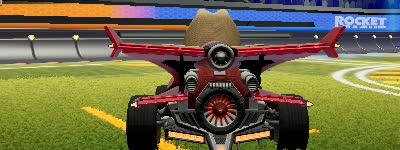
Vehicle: aftershock